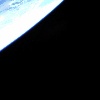
Label: space